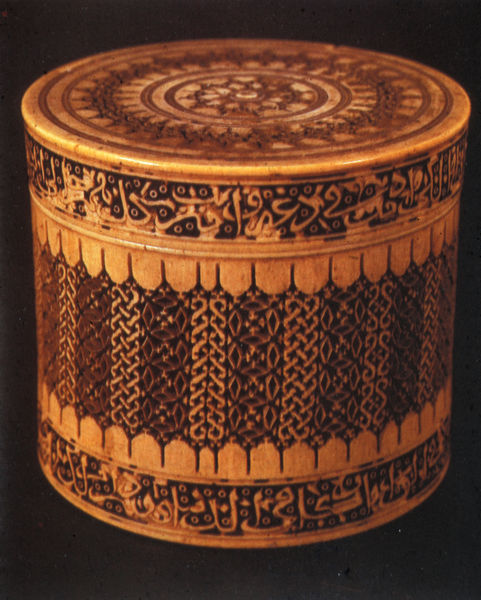
Titel: Pyxis aus Spanien
Standort: Palermo
Institution: Galleria Regionale
Schlagwörter: dunkel, schatten, gelb, ocker, braun, hell, hintergrund, holz, licht, orange, schwarz, symbol, tisch, zeichen, muster, ornament, zylinder, alt, band, schale, schüssel, möbel, sonne, gold, stoff, kreis, rund, topf, bein, schrift, formen, hocker, rand, zopf, symmetrie, inschrift, dekor, ornamente, verzierung, korb, tee, schriftzeichen, geschlossen, hoch, foto, fotografie, photographie, punkte, truhe, deckel, gefäß, dose, orient, orientalisch, stern, text, ketten, kreise, quer, schachtel, mosaik, trommel, ranke, schnitzerei, photo, verziert, fries, rauten, zacken, arabisch, zähne, eiß, dunkels, farbfoto, rosette, geflochten, verschlungen, mittelalter, register, schatulle, bänder, mandala, verzeirung, schief, gegenstand, objekt, spiralen, kästchen, islam, behälter, durchbrochen, schwar, verzierungen, aufbewahrung, geschnitzt, schnitzwerk, längs, schlingen, osten, oreintalisch, elfenbein, gebrauchsgegenstand, flechtwerk, arabeske, zahnschnitt, kufen, schriftband, behältnis, büchse, islamisch, iran, persisch, pyxis, oriental, döschen, kufisch, flechtband, syrien, sufi, persich, pixis, brandarbeit, chwarzw, flechtmuster, holzdose, laubsäge, regelmäig, runen, tabatiere, zedernholz, kreisornament, zopfmuster, geometrische verzierung